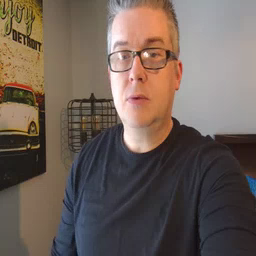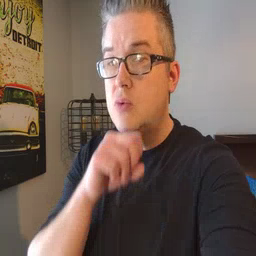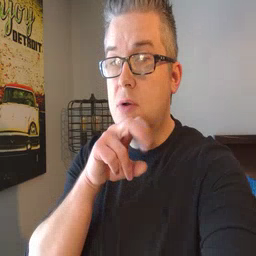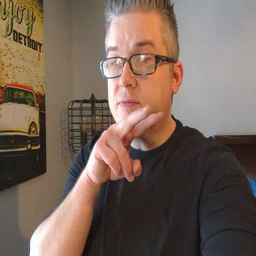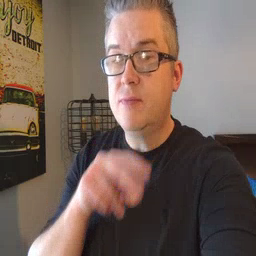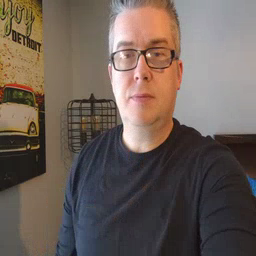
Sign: frog